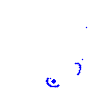
Particle: kaon